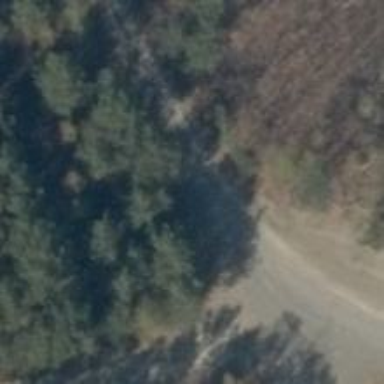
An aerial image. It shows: Gravel track with grade2 tracktype designated for agricultural vehicles.